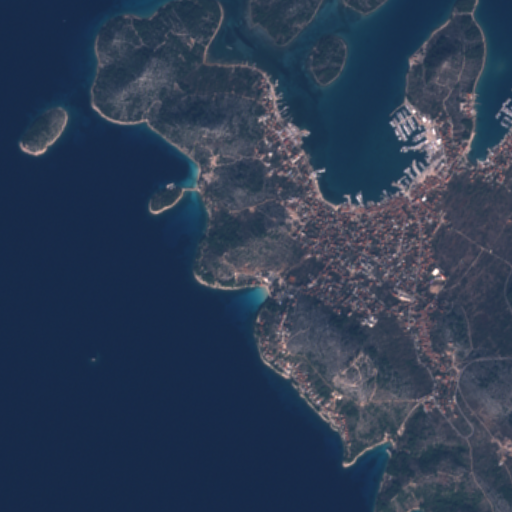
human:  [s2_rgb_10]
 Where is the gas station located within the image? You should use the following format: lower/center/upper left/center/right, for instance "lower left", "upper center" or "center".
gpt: The gas station is located in the upper right of the image.
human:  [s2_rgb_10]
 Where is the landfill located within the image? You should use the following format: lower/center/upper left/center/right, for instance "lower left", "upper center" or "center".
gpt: The landfill is located in the lower right of the image.
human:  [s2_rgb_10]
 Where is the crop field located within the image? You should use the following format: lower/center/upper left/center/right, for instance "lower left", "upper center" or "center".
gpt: There is no crop field in the image.